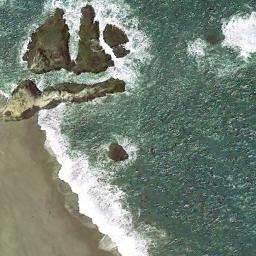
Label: beach